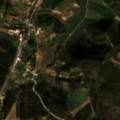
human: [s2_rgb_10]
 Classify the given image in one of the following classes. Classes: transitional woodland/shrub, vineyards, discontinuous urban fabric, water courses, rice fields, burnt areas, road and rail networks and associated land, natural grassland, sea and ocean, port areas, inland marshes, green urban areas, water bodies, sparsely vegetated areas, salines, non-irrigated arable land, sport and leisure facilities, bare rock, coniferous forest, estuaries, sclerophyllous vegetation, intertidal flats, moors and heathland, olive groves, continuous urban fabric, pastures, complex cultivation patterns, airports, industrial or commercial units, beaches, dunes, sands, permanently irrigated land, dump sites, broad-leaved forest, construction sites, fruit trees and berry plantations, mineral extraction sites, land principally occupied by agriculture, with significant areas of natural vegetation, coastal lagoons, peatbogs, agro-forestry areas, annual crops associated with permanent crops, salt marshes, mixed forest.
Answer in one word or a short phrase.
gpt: vineyards, complex cultivation patterns, broad-leaved forest, moors and heathland, transitional woodland/shrub